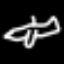
Label: airplane